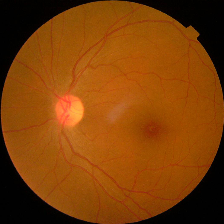
Diabetic retinopathy grade: No DR